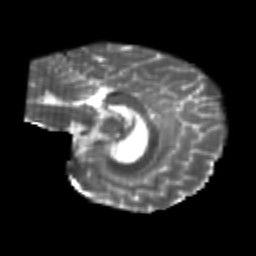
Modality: T2w
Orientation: sagittal
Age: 22
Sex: female
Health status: healthy
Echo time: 0.074 s